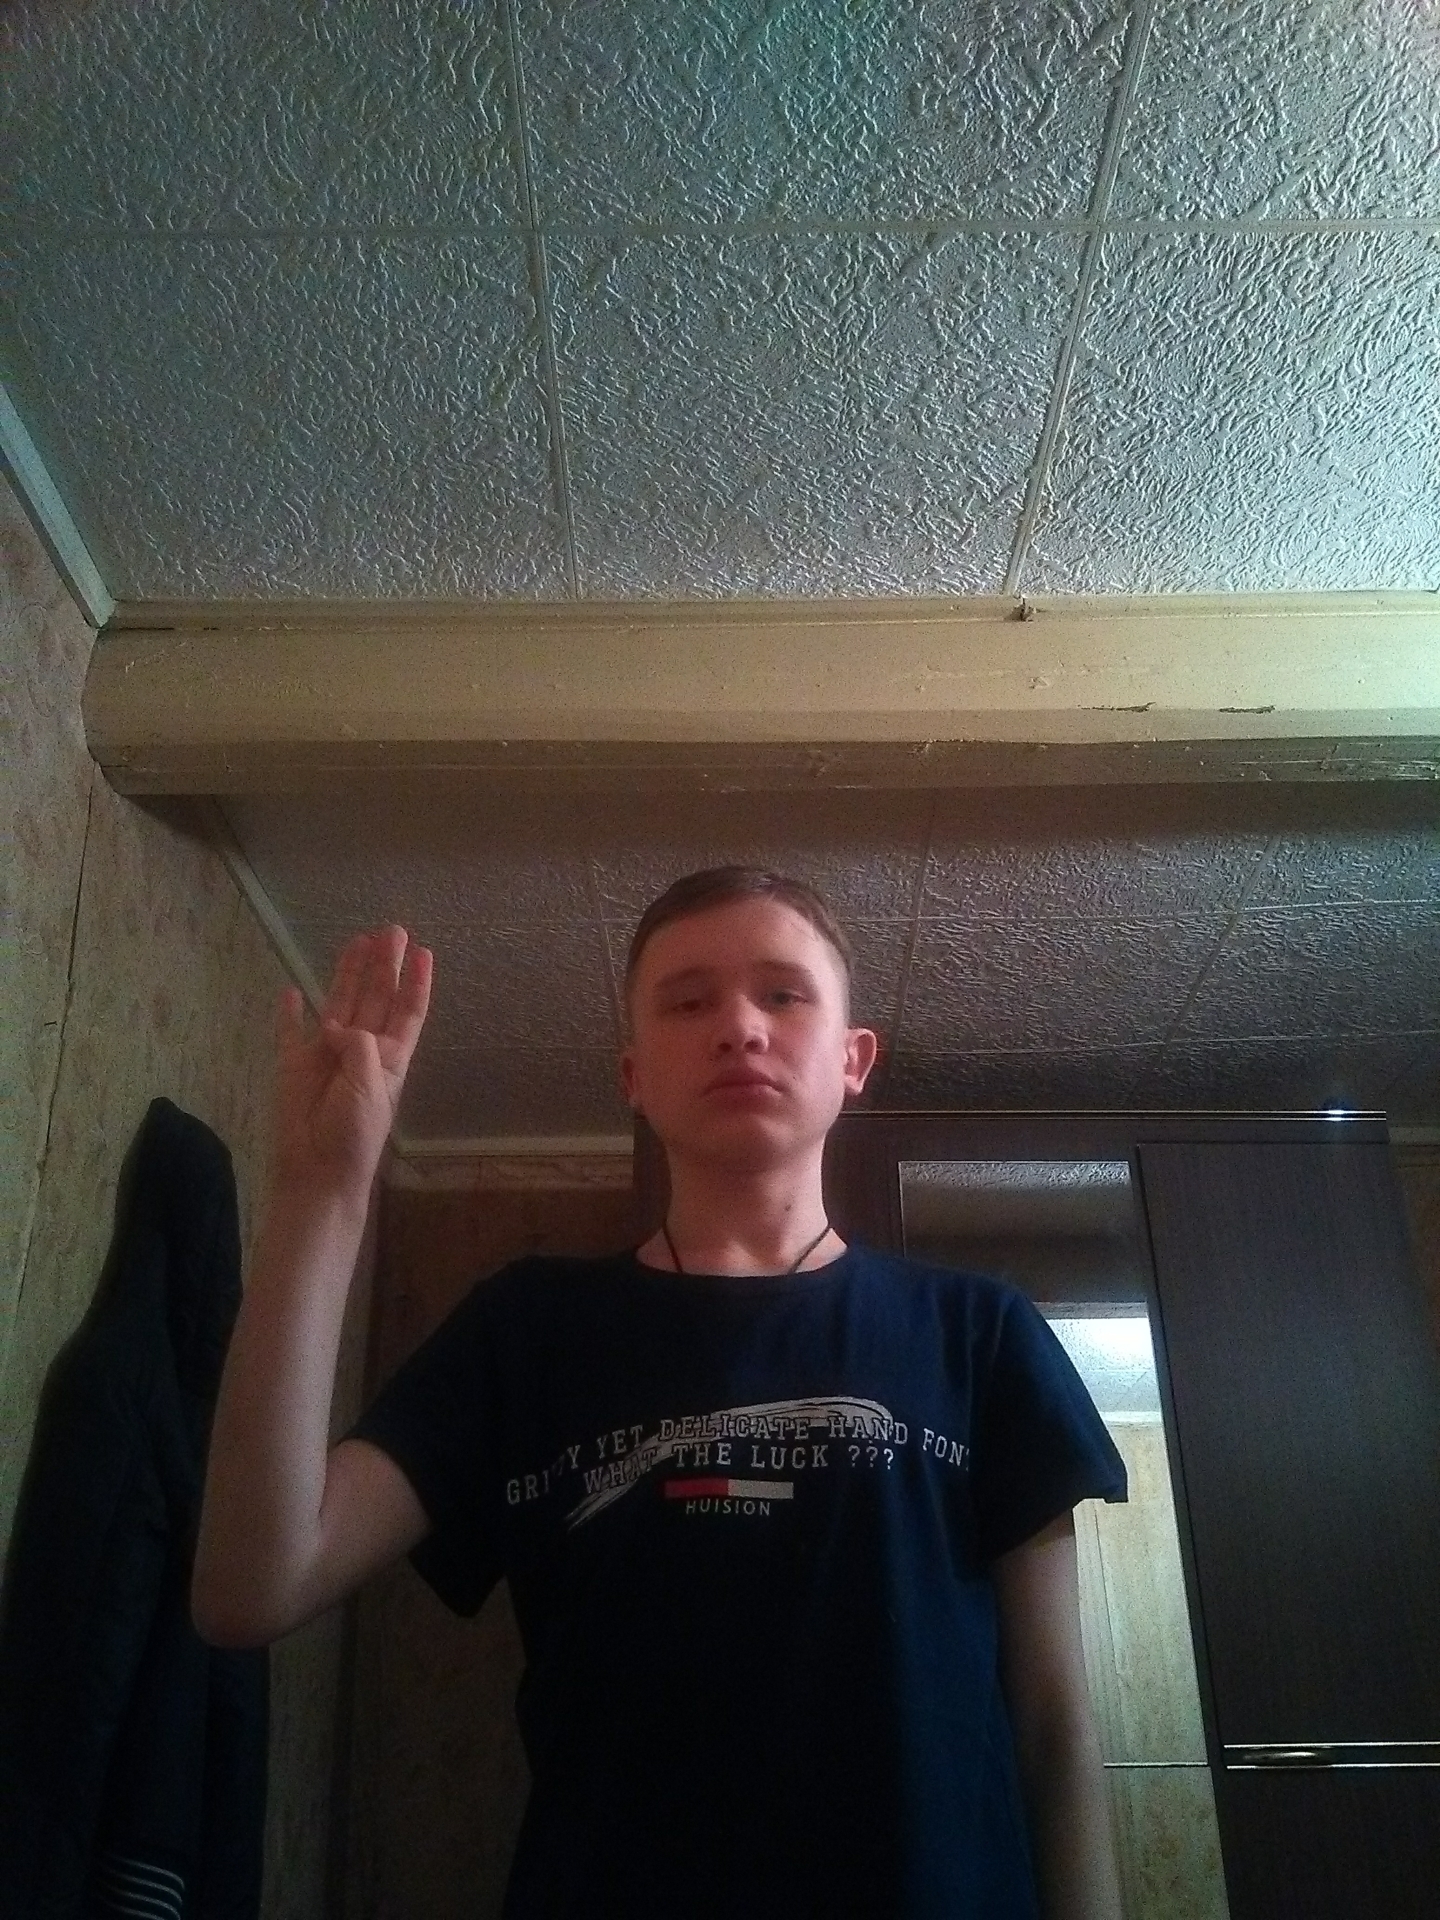
Label: noise